Question: I am working on an Android application in which I have to create a card with multiple 'TextView' and 'ImageView' inside it. But these views are replicated multiple times in the card with different images and text (The attached picture summarizes my expected result better). I want to assign different images and text values to these views programmatically.
One solution is to use any layout and populate it with these Views, but it has too much code repetition. Another way is to create a vertical 'LinearLayout' for the 'TextView', 'ImageView', 'TextView' combination, and use '<include>' inside my parent Card. But how can I access the child Views by ID using this method to manipulate them later programmatically. What is the standard way of designing such a layout with minimum repetition of code? I hope there is a better way out. Here is the code for my 'LinearLayout'.
'''
<LinearLayout
xmlns:android="http://schemas.android.com/apk/res/android"
android:orientation="vertical"
android:layout_width="match_parent"
android:layout_height="match_parent"
android:layout_margin="@dimen/margin_parent">
<TextView
android:id="@+id/textview_whatever_1"
android:layout_width="wrap_content"
android:layout_height="wrap_content"
android:layout_marginBottom="4dp"/>
<ImageView
android:id="@+id/imageview_whatever"
android:layout_width="@dimen/icon_height"
android:layout_height="@dimen/icon_height"
android:layout_marginBottom="4dp"/>
<TextView
android:id="@+id/textview_whatever_2"
android:layout_width="wrap_content"
android:layout_height="wrap_content"/>
</LinearLayout>
'''
Here is the result I expect to create.

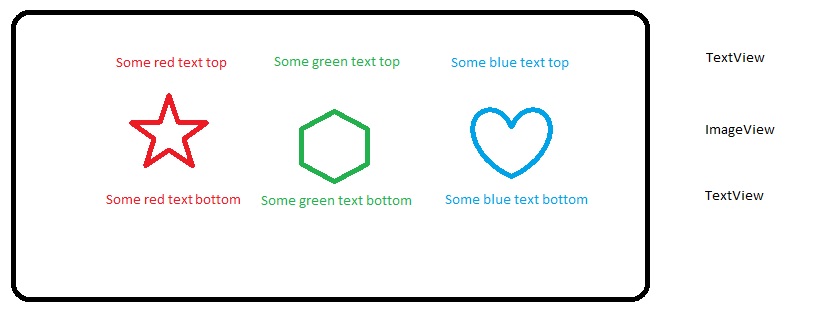
Answer: I think the best way would be to use the Include way, give the Includes an ID
'''
<include
android:id="@+id/whatever1"
'''
You can refer to the items by
'''
whatever1.textview_whatever_1
'''
etc.